Question: 1. I got a situation when creating a new Pipeline project:

1. I ticked the: GitHub hook trigger for GITScm polling:
With FreeStyle, GitHub Organization project everything is working fine, I can trigger a build WHEN pushing to GitHub, but with Pipeline not.
Maybe I missed something?
Thanks for your time!
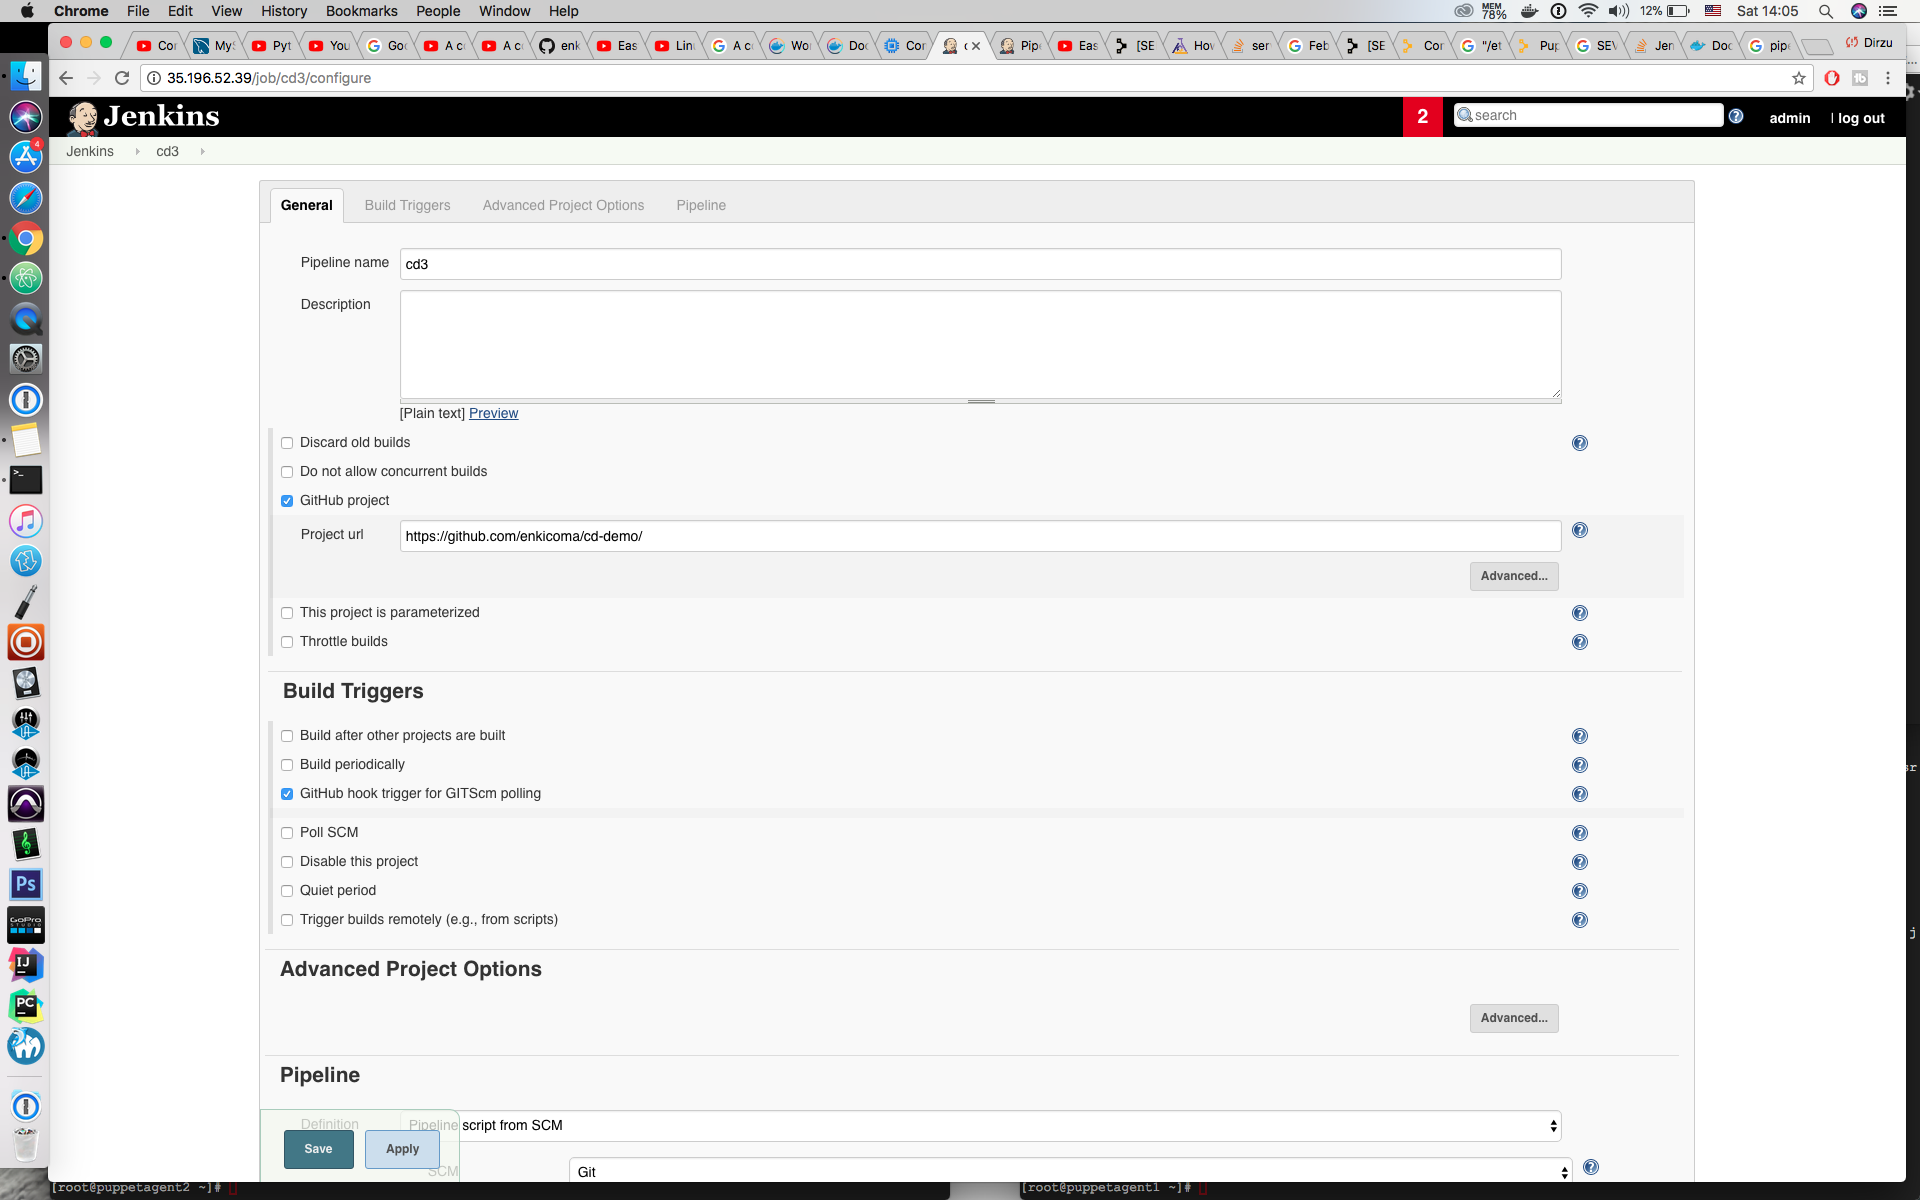
Answer: Disable Lightweight checkout. From the help button next to it:
> If selected, try to obtain the Pipeline script contents directly from
the SCM without performing a full checkout. The advantage of this mode
is its efficiency; however, you will not get any changelogs or polling
based on the SCM. (If you use checkout scm during the build, this will
populate the changelog and initialize polling.) Also build parameters
will not be substituted into SCM configuration in this mode. Only
selected SCM plugins support this mode.
You might need to run the pipeline one more time after disabling it and then it should start picking up the hooks.